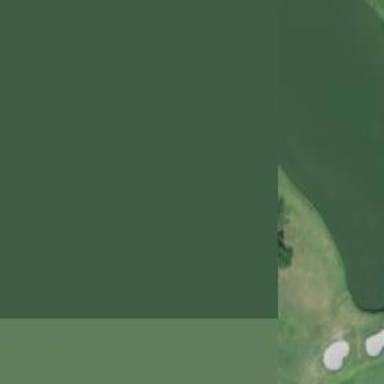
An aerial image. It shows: Golf hole.